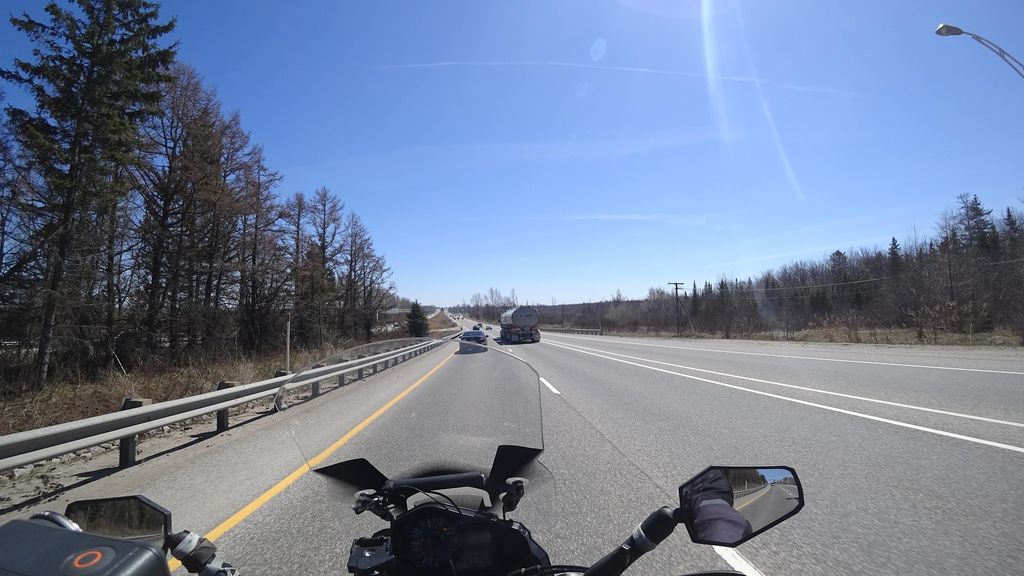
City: quebec_city